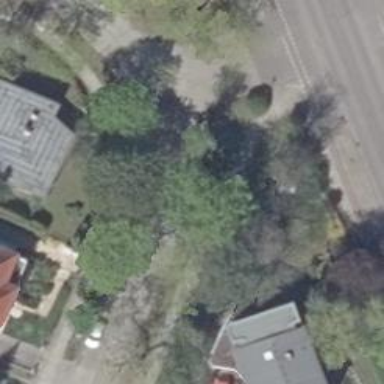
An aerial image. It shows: Avenue lined with broadleaved deciduous trees.